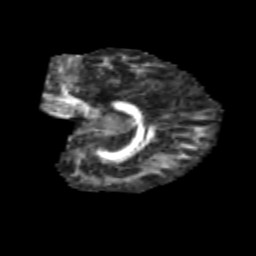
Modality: FA
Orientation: sagittal
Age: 6
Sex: male
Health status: healthy